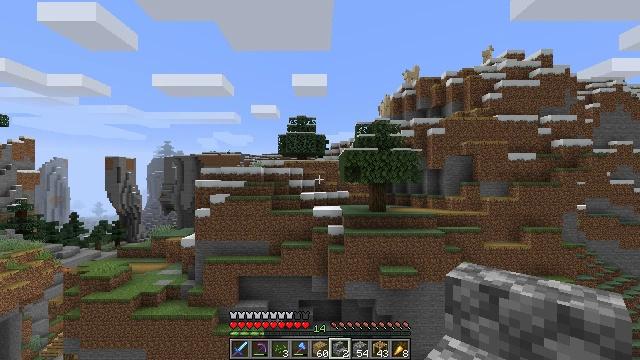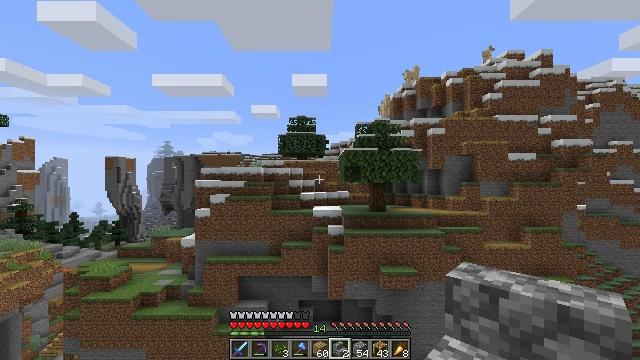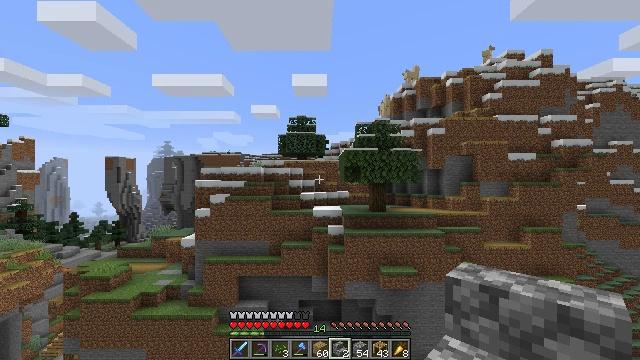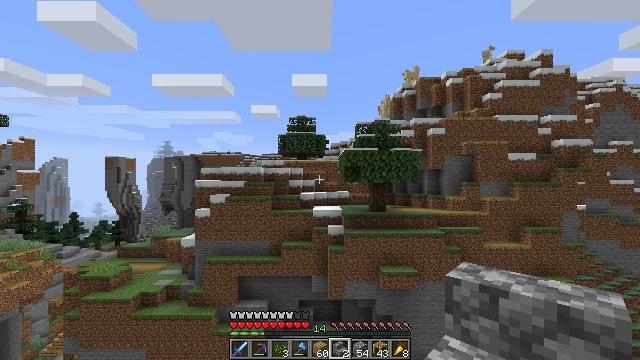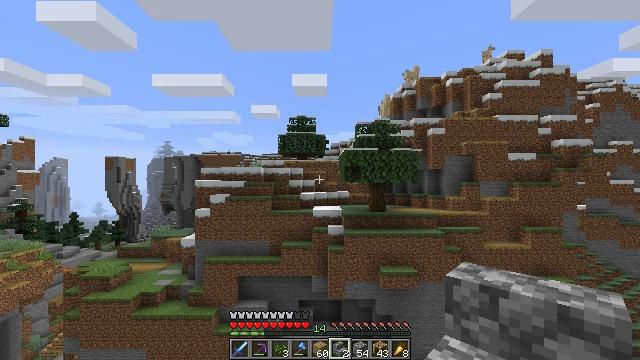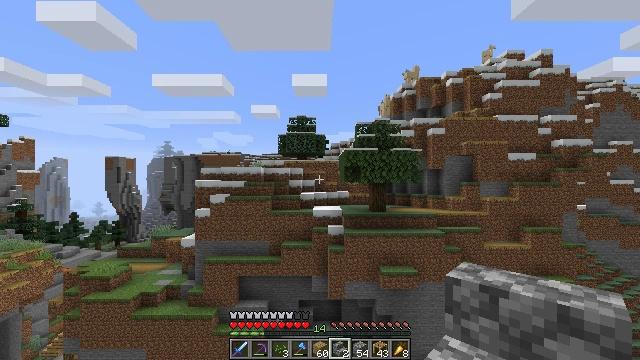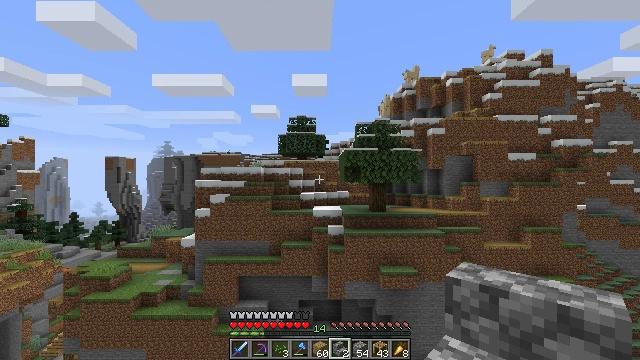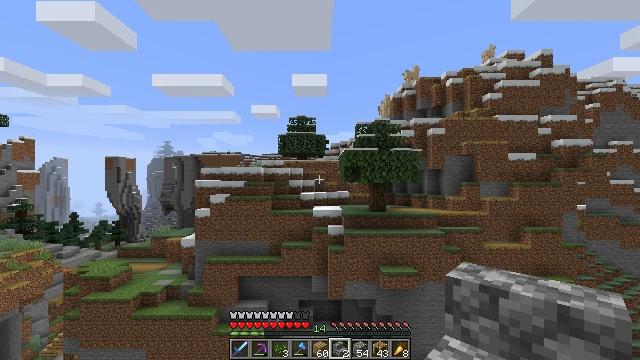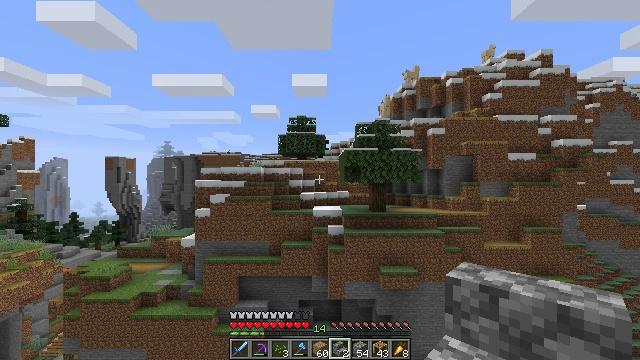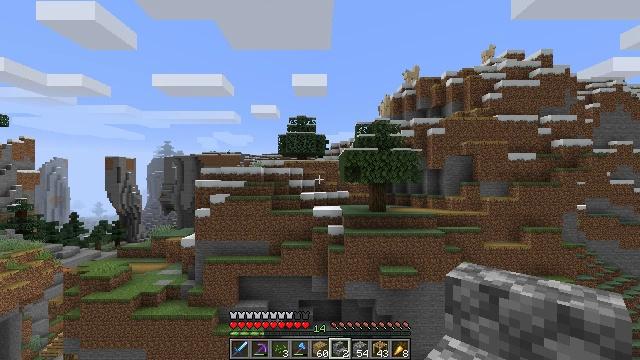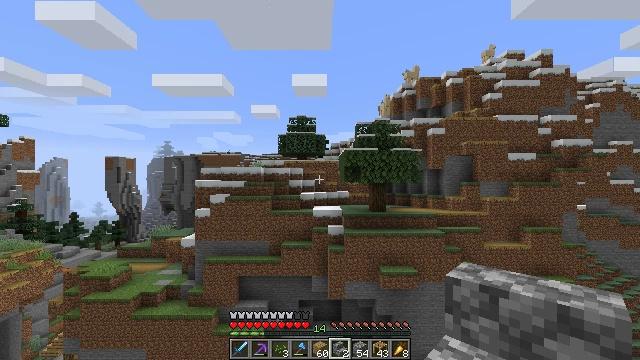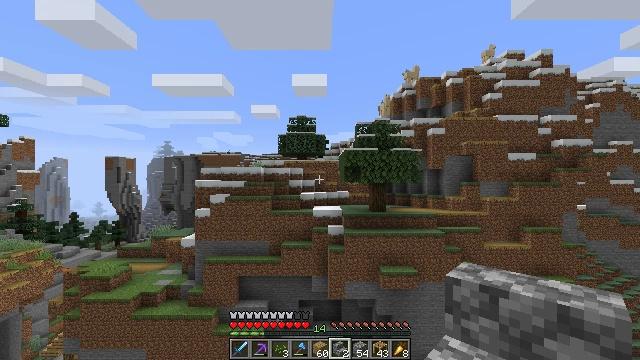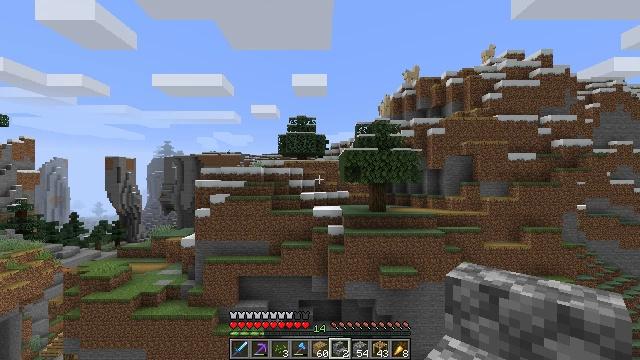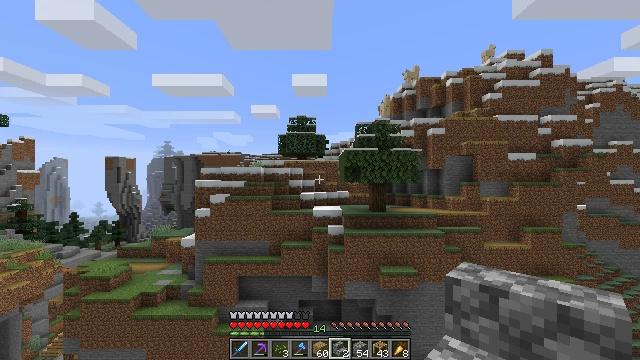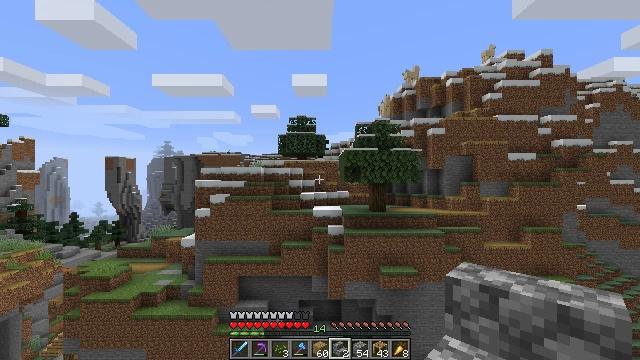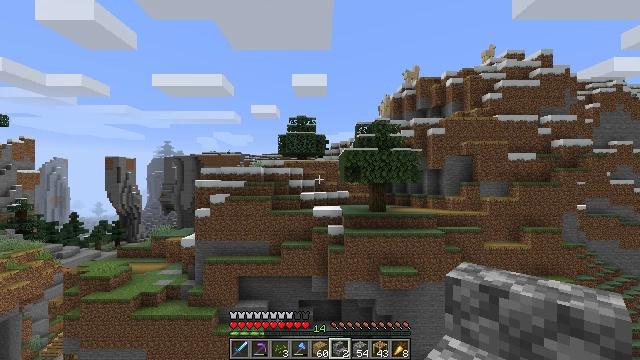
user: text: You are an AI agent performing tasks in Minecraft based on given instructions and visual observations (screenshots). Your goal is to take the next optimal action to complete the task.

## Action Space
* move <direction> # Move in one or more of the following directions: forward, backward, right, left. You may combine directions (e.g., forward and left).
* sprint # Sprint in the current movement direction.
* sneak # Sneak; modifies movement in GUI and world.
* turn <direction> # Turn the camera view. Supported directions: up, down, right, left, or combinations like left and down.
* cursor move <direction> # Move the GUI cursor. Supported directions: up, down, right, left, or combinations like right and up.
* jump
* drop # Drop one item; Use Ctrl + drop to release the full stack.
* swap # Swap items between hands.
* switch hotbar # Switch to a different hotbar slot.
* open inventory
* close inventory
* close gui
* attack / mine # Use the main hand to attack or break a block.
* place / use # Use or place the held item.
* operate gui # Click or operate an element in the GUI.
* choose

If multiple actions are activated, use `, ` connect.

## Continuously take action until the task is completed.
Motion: motion action
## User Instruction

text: Mine scaffolding to move it.
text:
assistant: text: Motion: no_op
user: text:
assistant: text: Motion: no_op
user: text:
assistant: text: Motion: no_op
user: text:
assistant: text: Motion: no_op
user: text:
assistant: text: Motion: no_op
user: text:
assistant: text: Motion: no_op
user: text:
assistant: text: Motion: no_op
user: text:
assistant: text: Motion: no_op
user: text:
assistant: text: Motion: no_op
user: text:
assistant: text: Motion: no_op
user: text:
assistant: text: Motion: no_op
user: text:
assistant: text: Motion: no_op
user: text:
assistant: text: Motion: no_op
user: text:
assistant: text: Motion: no_op
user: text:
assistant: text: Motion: no_op
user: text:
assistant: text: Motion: no_op
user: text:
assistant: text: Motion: no_op
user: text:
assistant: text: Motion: no_op
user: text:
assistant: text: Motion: no_op
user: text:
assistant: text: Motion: no_op
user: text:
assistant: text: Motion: no_op
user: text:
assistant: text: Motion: no_op
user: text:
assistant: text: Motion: no_op
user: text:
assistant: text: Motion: no_op
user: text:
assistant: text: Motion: no_op
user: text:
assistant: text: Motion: no_op
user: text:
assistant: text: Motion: no_op
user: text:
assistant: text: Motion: no_op
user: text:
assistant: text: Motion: no_op
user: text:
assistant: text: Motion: no_op